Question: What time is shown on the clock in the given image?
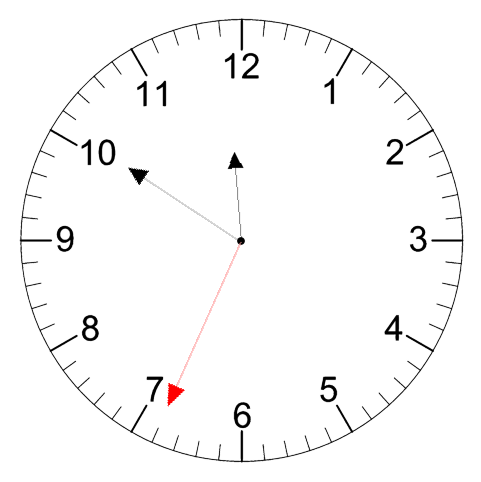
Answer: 11:50:34